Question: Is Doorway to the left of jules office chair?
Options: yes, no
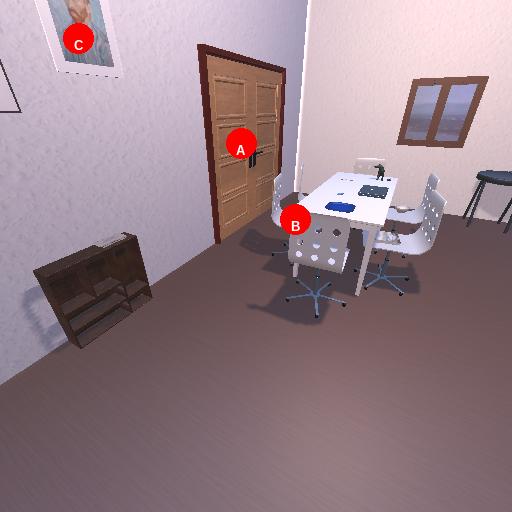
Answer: yes